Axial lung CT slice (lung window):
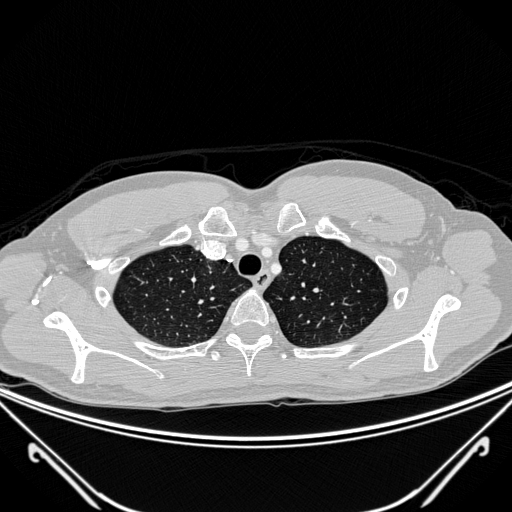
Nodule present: no